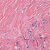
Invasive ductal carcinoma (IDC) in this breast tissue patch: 1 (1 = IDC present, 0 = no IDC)